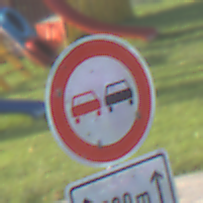
Verkehrszeichen: Ueberholverbot
Zusatzzeichen unten: LaengeEinerStrecke1
Umgebung: Outdoor, Suburban
Tageszeit: SunriseSunset
Wetter: PartlyCloudy
Licht: Natural
Jahreszeit: NotSpecified
Kontrast: HighContrast